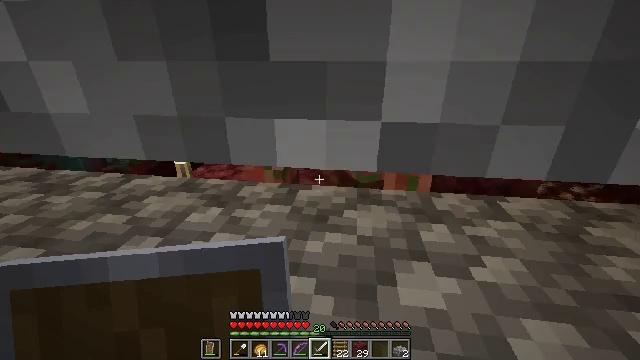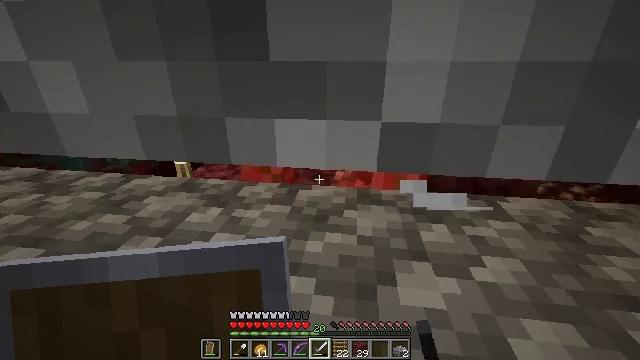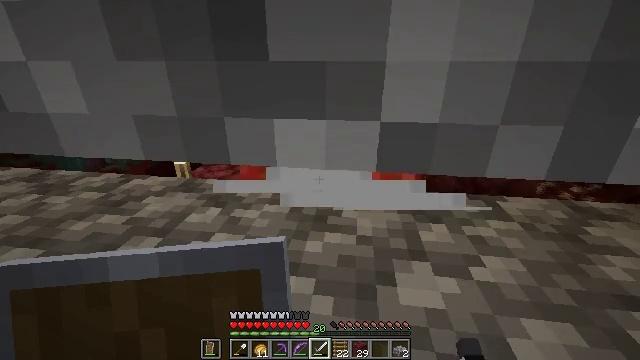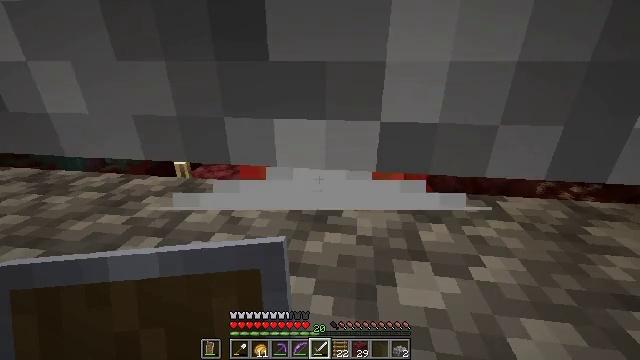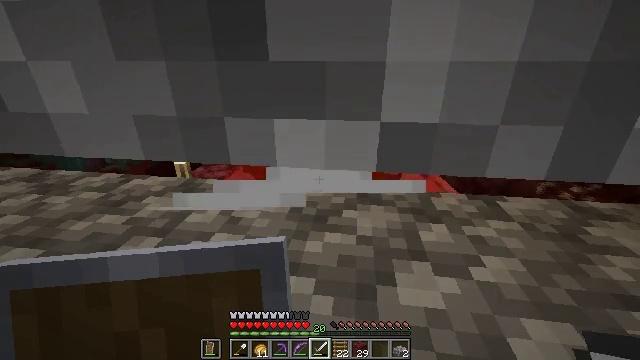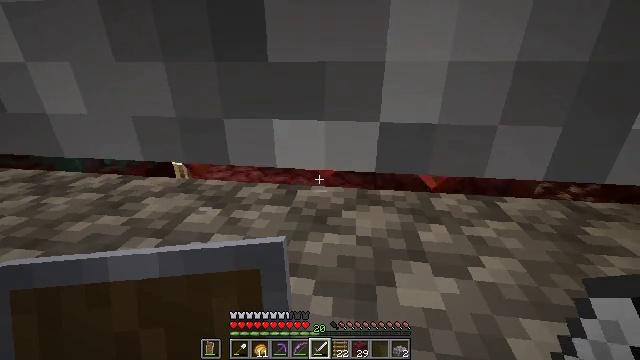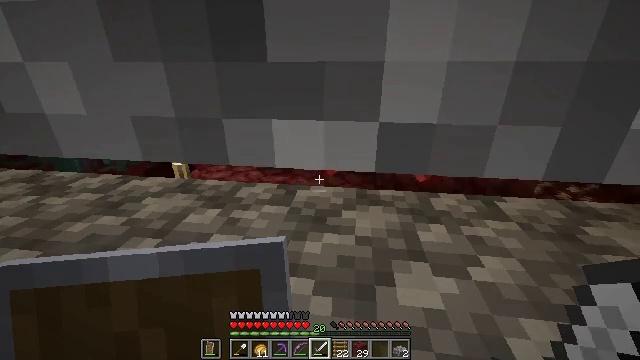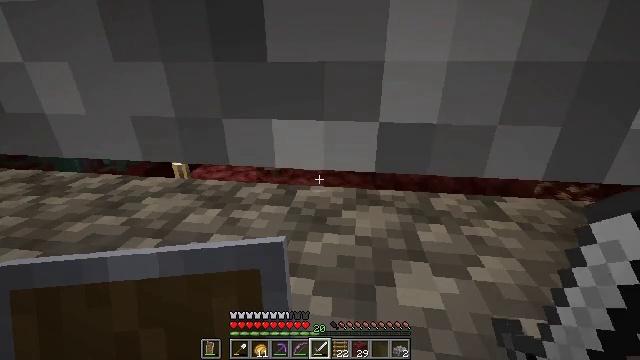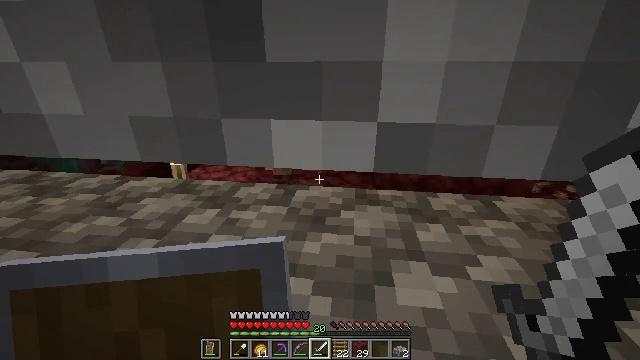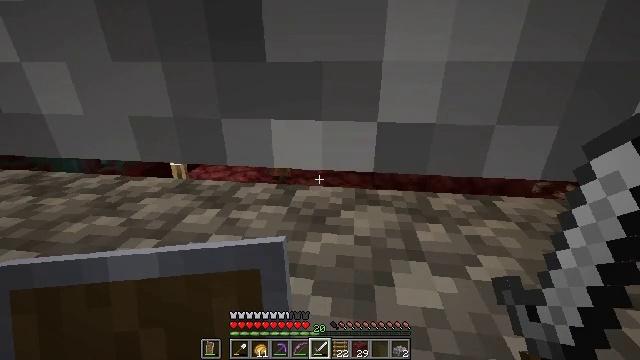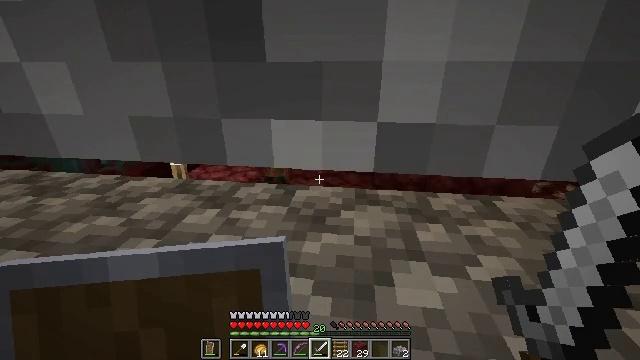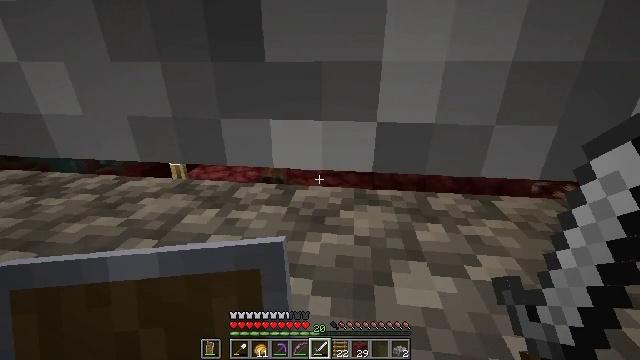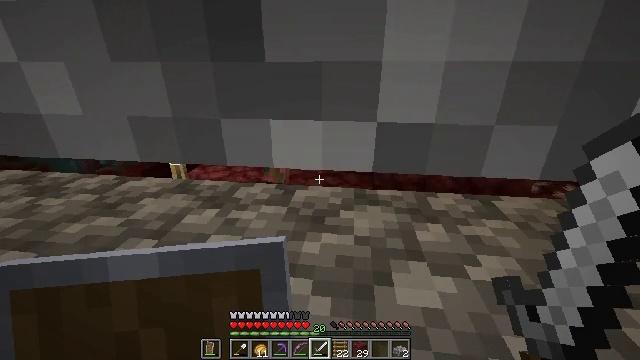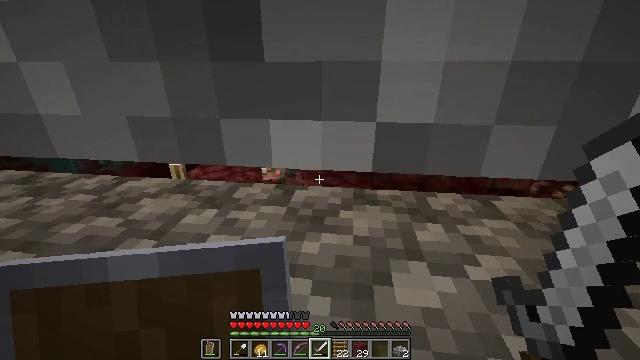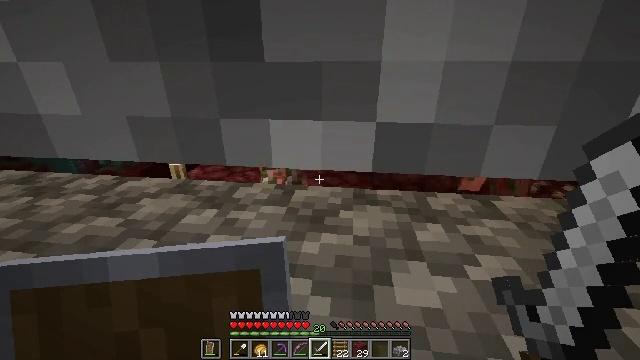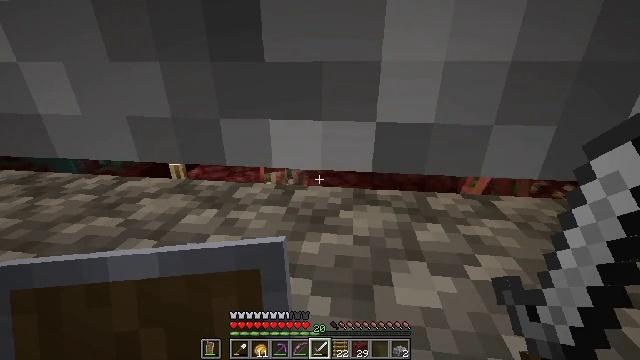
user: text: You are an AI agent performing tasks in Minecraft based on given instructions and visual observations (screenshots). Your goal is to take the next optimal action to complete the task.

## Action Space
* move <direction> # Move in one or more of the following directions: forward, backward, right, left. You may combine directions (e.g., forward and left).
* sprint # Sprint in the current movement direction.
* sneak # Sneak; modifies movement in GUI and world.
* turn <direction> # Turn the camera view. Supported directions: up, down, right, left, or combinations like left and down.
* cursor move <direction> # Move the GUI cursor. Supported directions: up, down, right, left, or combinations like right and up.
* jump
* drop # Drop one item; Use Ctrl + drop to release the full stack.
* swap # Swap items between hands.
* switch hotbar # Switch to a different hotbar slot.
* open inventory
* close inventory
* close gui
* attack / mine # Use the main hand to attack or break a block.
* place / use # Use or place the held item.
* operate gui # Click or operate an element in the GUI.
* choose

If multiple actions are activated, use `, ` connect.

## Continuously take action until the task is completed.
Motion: motion action
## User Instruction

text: Kill nether mobs.
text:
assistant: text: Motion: no_op
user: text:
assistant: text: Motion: no_op
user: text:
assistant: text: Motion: no_op
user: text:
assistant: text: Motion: no_op
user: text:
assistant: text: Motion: no_op
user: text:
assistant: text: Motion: no_op
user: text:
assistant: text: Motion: no_op
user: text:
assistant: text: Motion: no_op
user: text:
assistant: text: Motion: no_op
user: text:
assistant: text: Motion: no_op
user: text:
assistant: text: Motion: no_op
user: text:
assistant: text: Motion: no_op
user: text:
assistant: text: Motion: no_op
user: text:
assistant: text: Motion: no_op
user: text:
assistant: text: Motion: no_op
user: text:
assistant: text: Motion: no_op
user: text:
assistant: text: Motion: no_op
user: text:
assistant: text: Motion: no_op
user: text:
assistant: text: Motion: no_op
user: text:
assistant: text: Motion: no_op
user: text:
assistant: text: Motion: no_op
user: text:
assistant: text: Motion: no_op
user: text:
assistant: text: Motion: no_op
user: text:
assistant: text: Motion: no_op
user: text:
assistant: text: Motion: no_op
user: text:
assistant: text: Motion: no_op
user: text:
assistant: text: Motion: no_op
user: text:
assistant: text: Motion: no_op
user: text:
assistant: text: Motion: no_op
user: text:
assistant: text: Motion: no_op